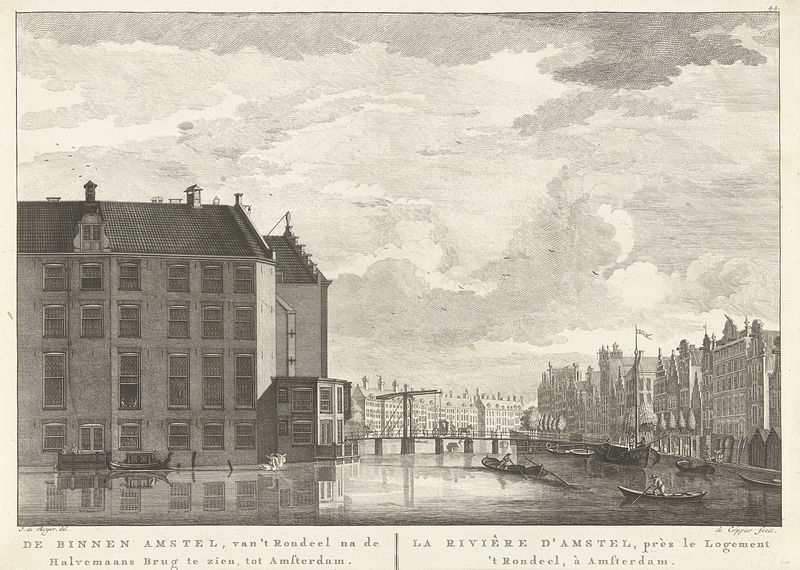
Titel: Gezicht op de Halvemaansbrug
Künstler: de Coppier
Standort: Amsterdam
Institution: Rijksmuseum
Schlagwörter: himmel, people, white, black, gray, grey, windows, cloud, clouds, sky, boat, building, house, netherlands, ocean, water, houses, street, river, bird, sketch, boats, wind, flag, bridge, city, flags, haus, cart, buildings, harbour, horse, wolke, holland, still, breeze, canal, rivier, amsterdam, amstel, brùcke, boa bridge, la riviere d'amstel